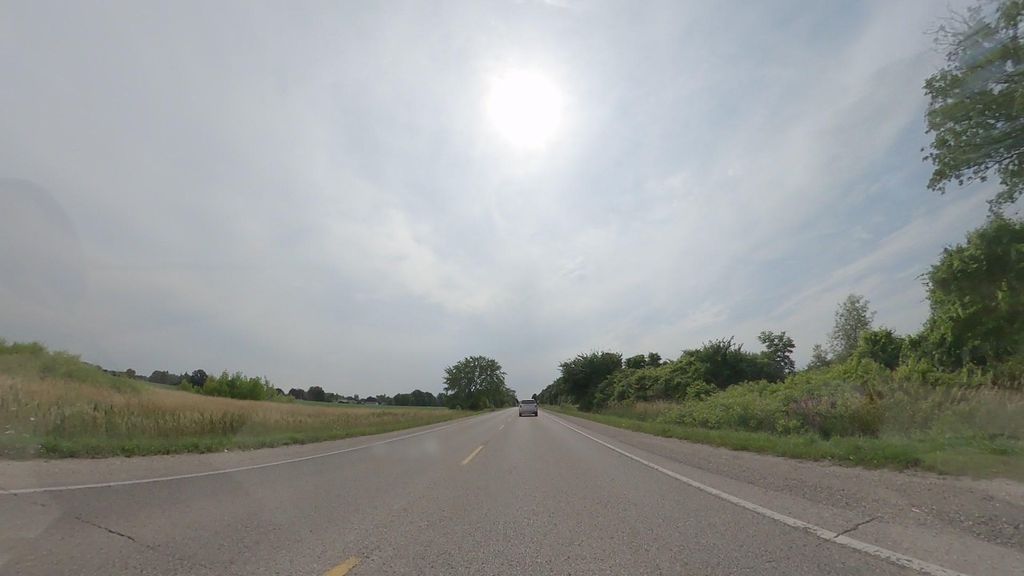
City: kitchener-waterloo